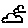
Label: cloud